Question: Hi I want to send sms to users those are existing in my db. I am using nexmo. I have created account in nexmo. I am trying with adding virtual numbers in nexmo account. It's working when I send sms to a single user. But When I add multiple users in "to" section, it throwing error as displayed in the attached image. Before purchasing, I want to test it by sending bulk sms to virtual numbers. Any solutions??

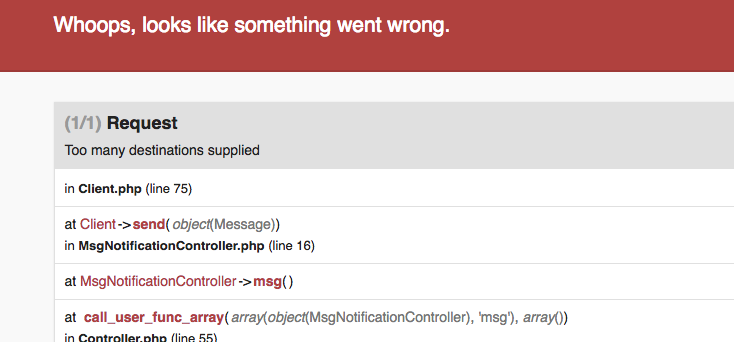
Answer: The Nexmo SMS API only accepts a single number at a time in the 'to' field. You will either have to loop over the list of users you want to send an SMS to
'''
foreach($numbers as $number) {
$client->message()->send([
'to' => $number,
'from' => NEXMO_FROM,
'text' => 'Your message'
]);
}
'''
Or use <URL>